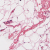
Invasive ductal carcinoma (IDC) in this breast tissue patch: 0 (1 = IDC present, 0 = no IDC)